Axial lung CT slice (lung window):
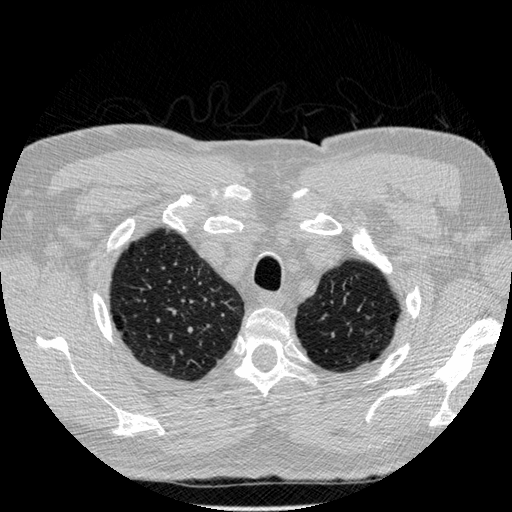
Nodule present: no